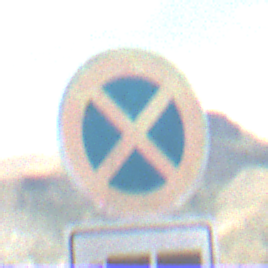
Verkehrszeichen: AbsolutesHalteverbot
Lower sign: HinweisDurchSinnbild16
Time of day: Midday
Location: Outdoor (Nature)
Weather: PartlyCloudy
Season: NotSpecified
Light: Natural